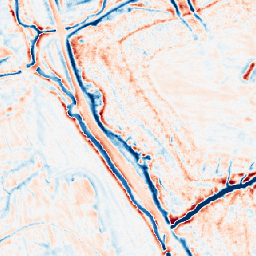
Category: edge_preserving
Decomposition family: bilateral
Decomposition parameters: d: 15
sigma_color: 50
sigma_space: 75
Upsampling method: nearest
Upsampling parameters: scale: 4
Upsampling scale: 4